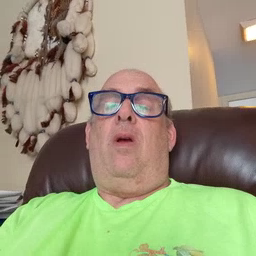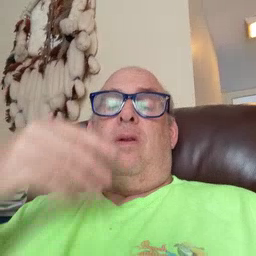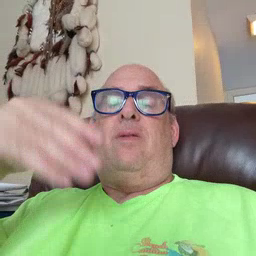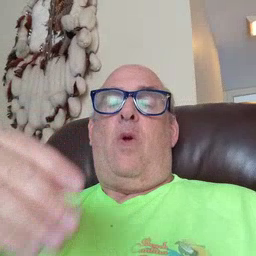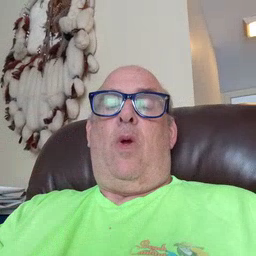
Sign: store